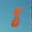
Label: 8